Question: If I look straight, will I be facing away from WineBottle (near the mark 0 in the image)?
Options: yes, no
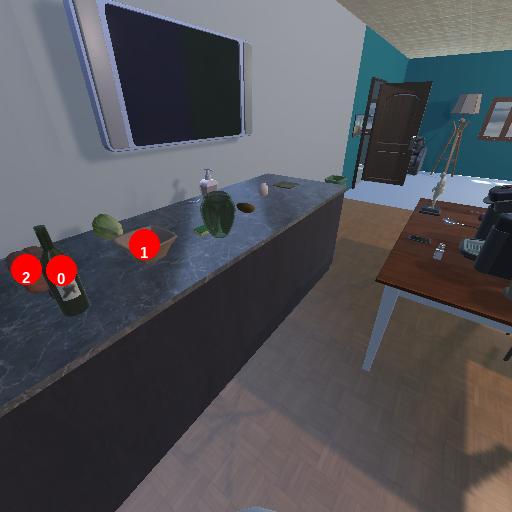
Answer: yes